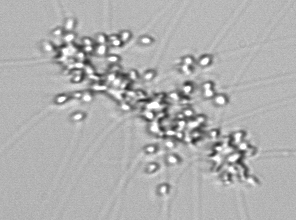
Label: Chaetoceros_didymus_TAG_external_flagellate